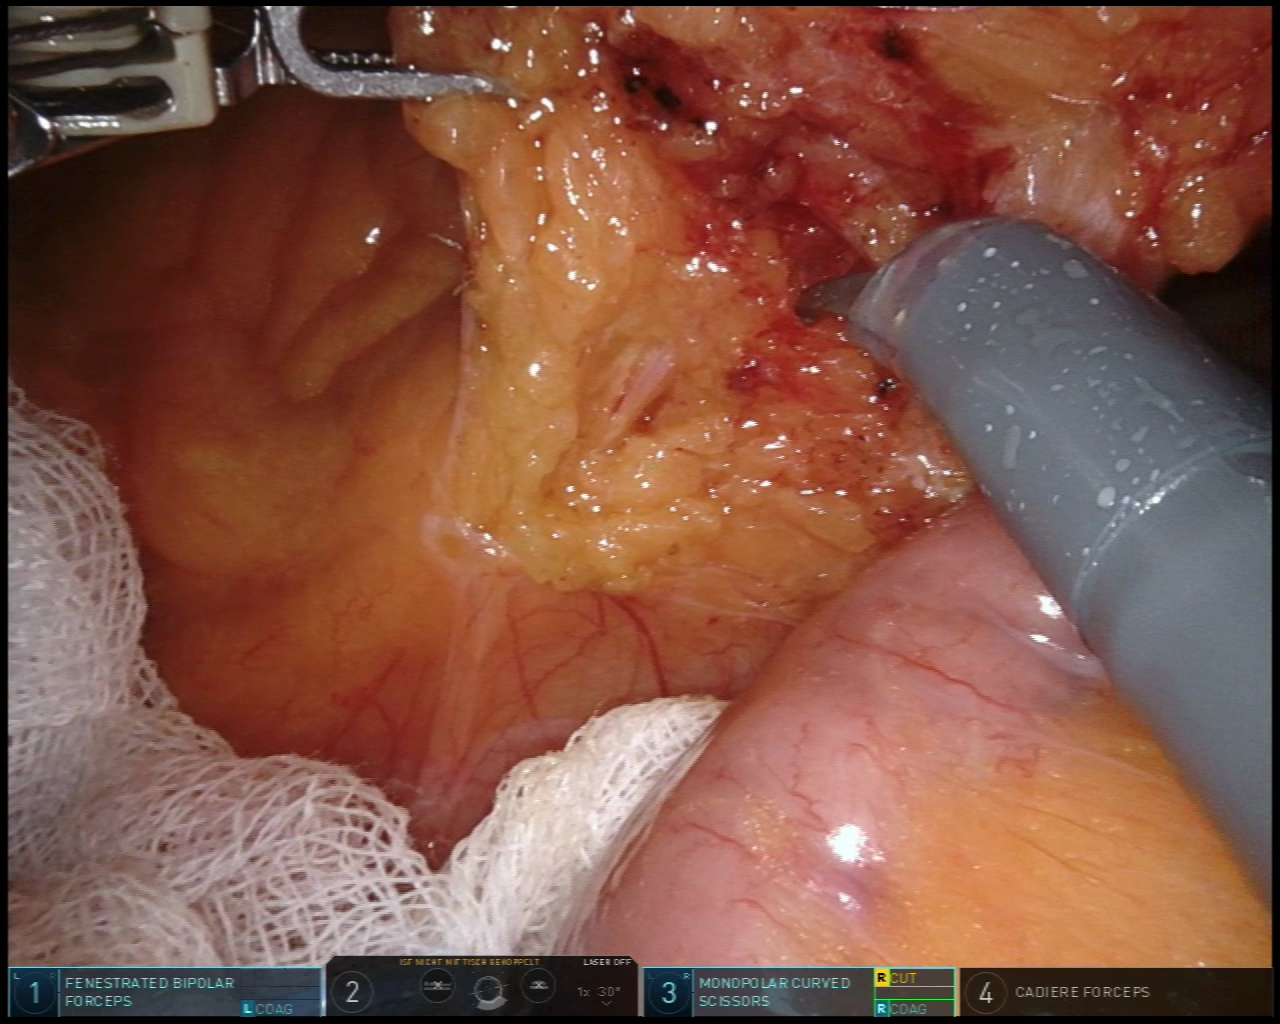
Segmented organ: small_intestine
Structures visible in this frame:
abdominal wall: no
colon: no
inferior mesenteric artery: no
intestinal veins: no
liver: no
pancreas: no
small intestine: yes
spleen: no
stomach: no
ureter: no
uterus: no
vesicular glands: no